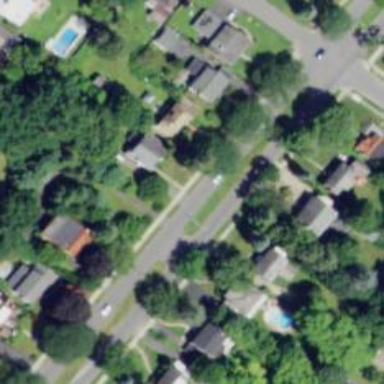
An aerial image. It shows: Residential road.